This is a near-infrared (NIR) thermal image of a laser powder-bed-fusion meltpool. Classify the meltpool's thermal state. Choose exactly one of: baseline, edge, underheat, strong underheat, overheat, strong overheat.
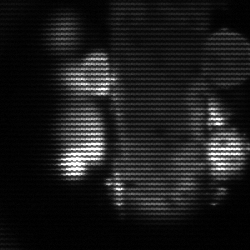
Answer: strong underheat